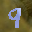
Label: 9